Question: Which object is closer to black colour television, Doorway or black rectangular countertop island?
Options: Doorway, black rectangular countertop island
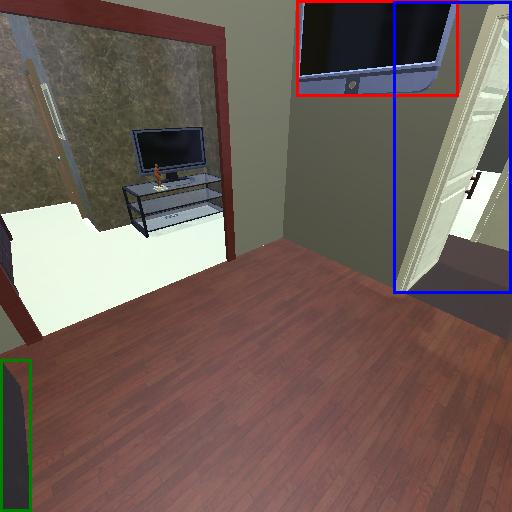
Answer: Doorway